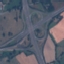
Label: Highway